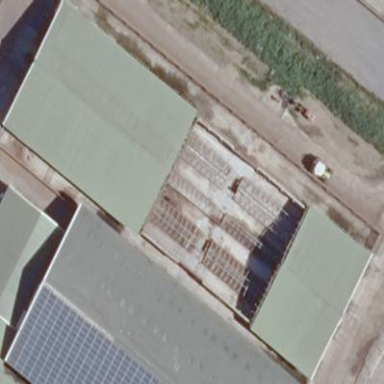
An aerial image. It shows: Cowshed building.